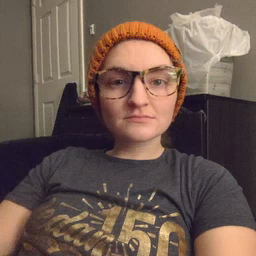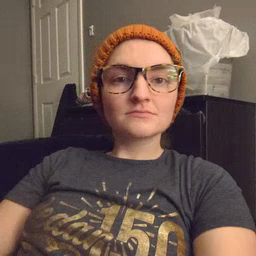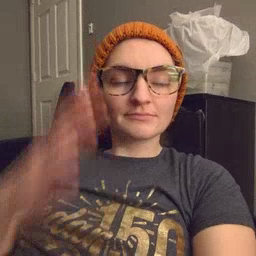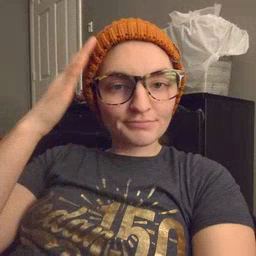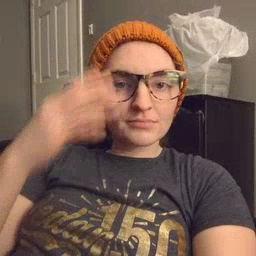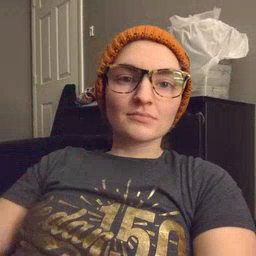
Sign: hat